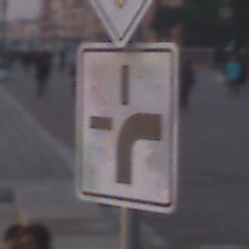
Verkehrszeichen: VerlaufVorfahrtsstrasse3
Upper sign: Vorfahrtsstrasse
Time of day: SunriseSunset
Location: Outdoor (Urban)
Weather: Clear
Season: NotSpecified
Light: Natural